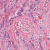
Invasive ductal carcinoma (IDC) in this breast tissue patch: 1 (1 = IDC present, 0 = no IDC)